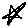
Label: star